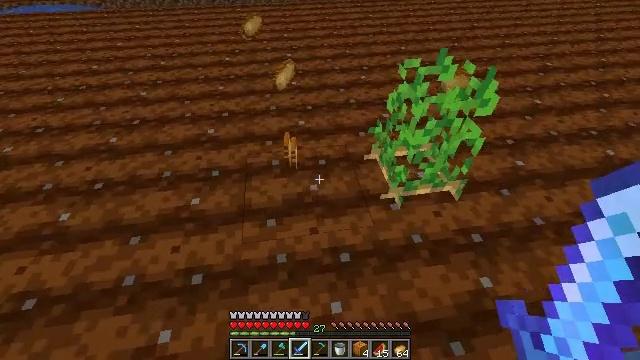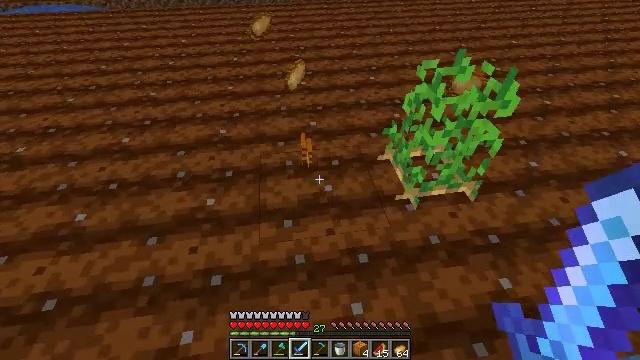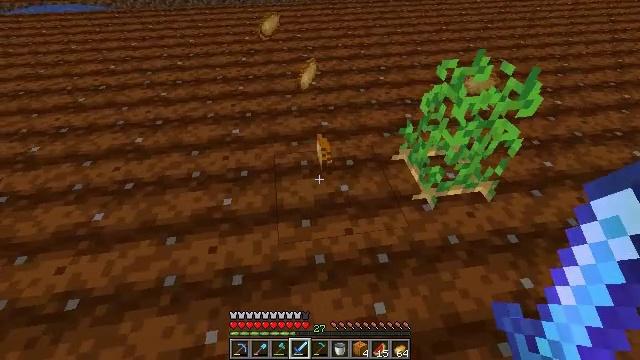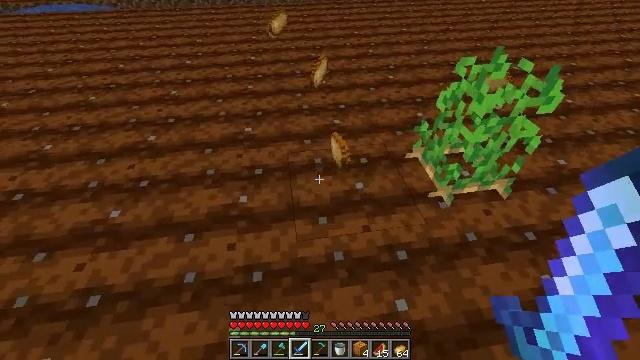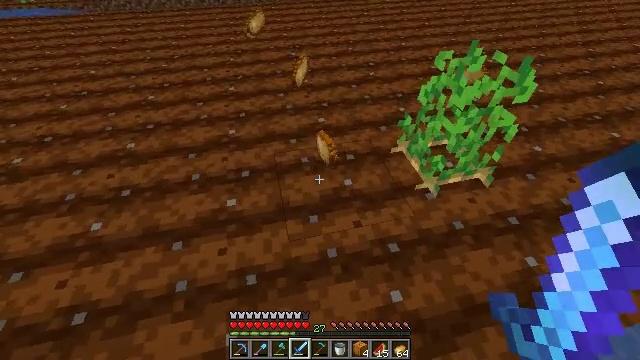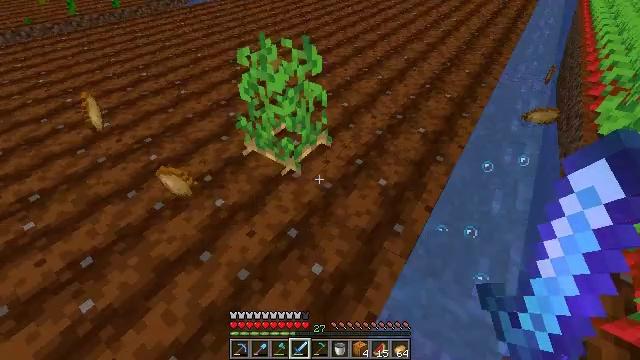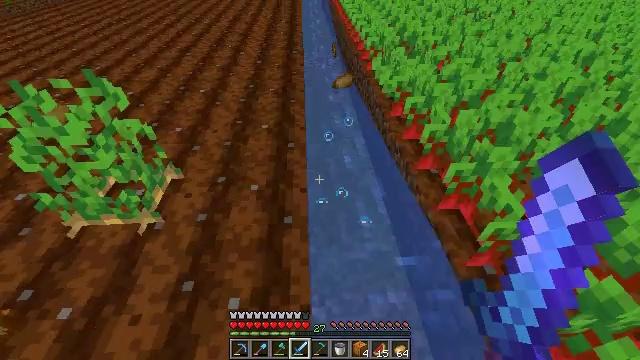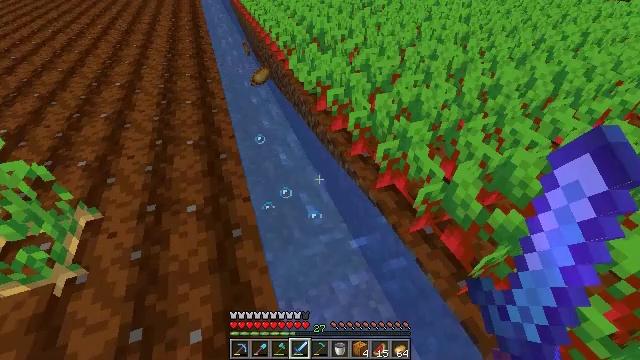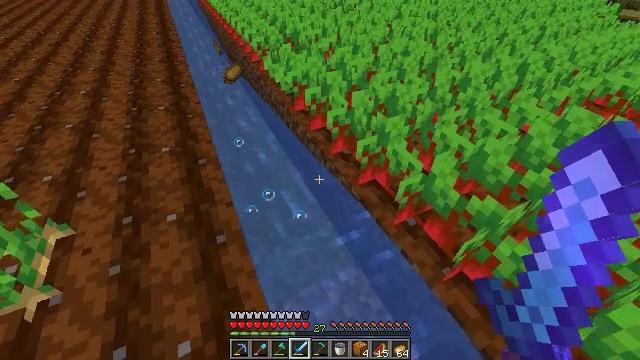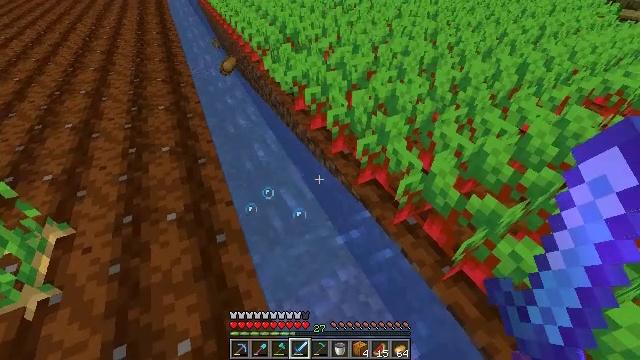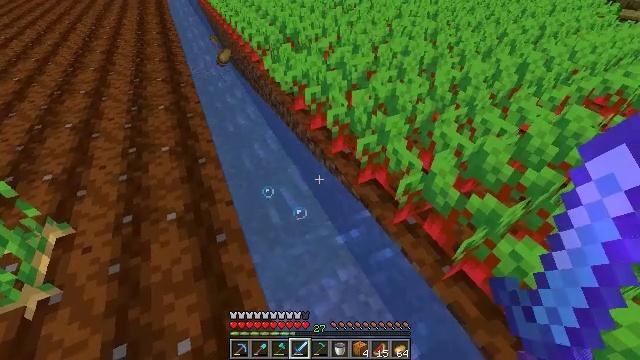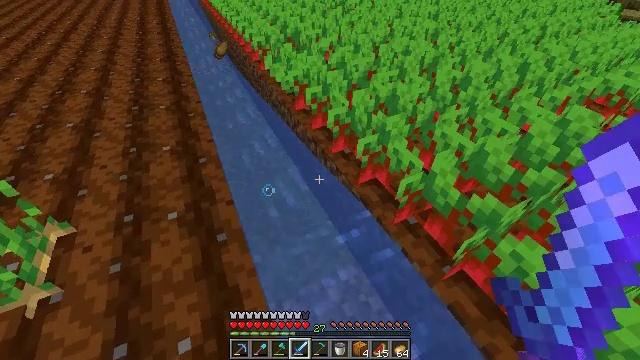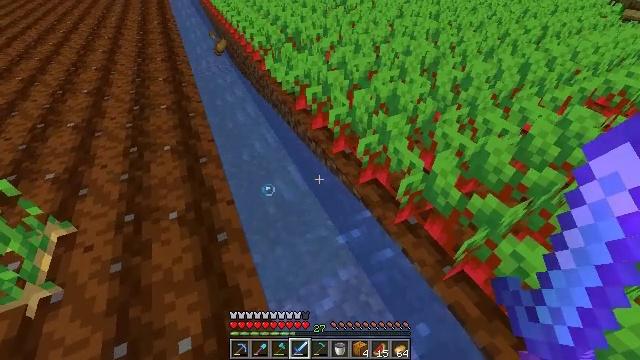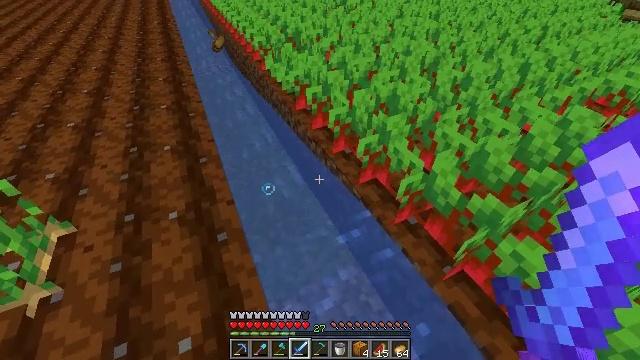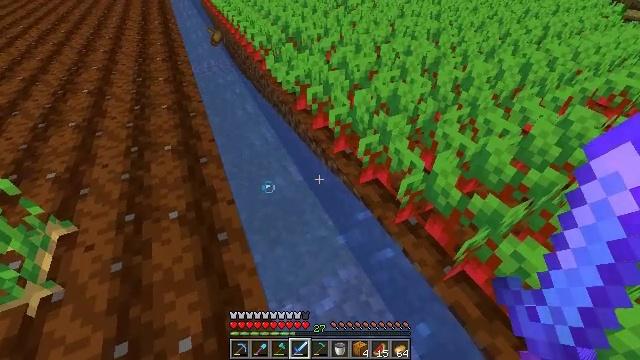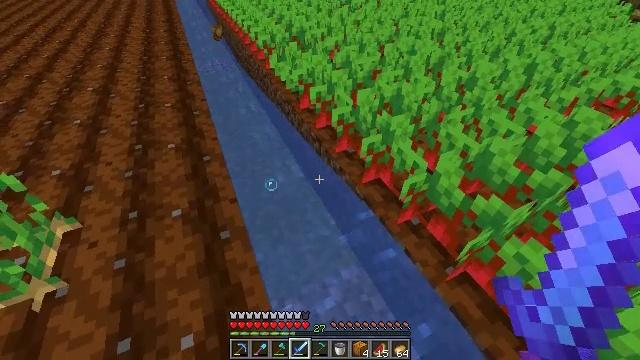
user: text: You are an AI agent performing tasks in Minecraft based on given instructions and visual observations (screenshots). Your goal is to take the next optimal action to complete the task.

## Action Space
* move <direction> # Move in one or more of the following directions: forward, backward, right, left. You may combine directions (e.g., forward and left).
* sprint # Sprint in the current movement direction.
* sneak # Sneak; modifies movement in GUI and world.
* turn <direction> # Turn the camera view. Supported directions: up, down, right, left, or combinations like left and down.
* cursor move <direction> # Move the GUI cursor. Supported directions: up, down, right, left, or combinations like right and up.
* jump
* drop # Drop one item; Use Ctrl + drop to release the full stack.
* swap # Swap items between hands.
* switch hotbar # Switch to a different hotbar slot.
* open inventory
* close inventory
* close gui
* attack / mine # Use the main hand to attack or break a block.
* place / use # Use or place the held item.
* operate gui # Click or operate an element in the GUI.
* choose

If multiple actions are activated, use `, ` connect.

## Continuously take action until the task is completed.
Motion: motion action
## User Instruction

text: Break the potato plant to gather potatoes.
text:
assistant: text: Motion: move left
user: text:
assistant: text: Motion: no_op
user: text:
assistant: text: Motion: no_op
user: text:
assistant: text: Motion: turn right
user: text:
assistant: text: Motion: turn right and up
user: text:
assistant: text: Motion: turn right and up
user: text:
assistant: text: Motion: turn right
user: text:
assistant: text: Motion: turn right
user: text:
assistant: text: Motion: no_op
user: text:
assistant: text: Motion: no_op
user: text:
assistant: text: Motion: no_op
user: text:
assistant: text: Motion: no_op
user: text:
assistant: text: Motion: no_op
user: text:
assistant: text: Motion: no_op
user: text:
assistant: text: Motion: no_op
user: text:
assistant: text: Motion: no_op
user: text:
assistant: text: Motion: turn left
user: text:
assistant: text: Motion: move forward, turn left
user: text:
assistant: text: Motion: move forward, turn left and up
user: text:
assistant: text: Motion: move forward, turn left and up
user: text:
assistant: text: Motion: move forward, turn left and up
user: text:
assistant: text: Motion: move forward, turn left
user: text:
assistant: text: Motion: move forward, turn left
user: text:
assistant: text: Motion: move forward
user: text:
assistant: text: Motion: move forward, turn left
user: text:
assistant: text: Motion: move forward
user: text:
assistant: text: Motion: move forward
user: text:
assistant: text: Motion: move forward
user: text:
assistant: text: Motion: move forward
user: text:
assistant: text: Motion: move forward